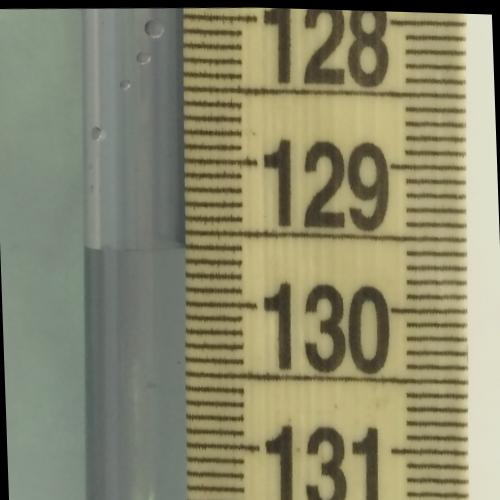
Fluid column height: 129.6 cm